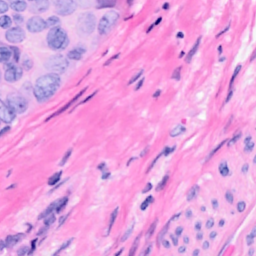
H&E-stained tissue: Breast